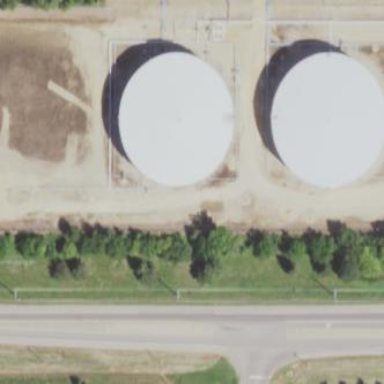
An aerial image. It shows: Building with storage tank.